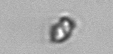
Label: Heterocapsa_rotundata